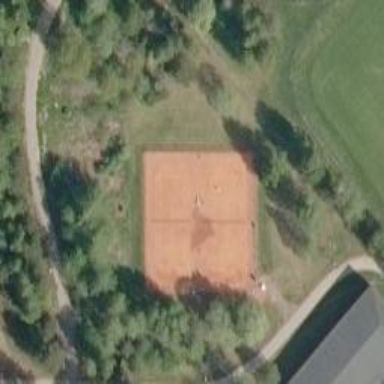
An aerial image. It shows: Clay tennis court in leisure land pitch.